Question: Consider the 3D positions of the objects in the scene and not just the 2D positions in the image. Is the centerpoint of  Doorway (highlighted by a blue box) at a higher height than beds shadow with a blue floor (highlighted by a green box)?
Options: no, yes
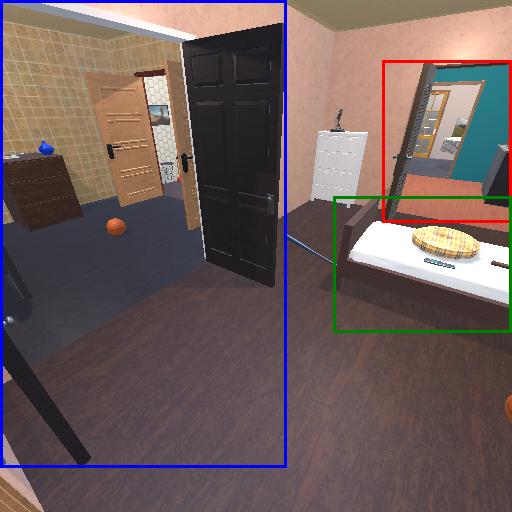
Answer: no